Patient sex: M
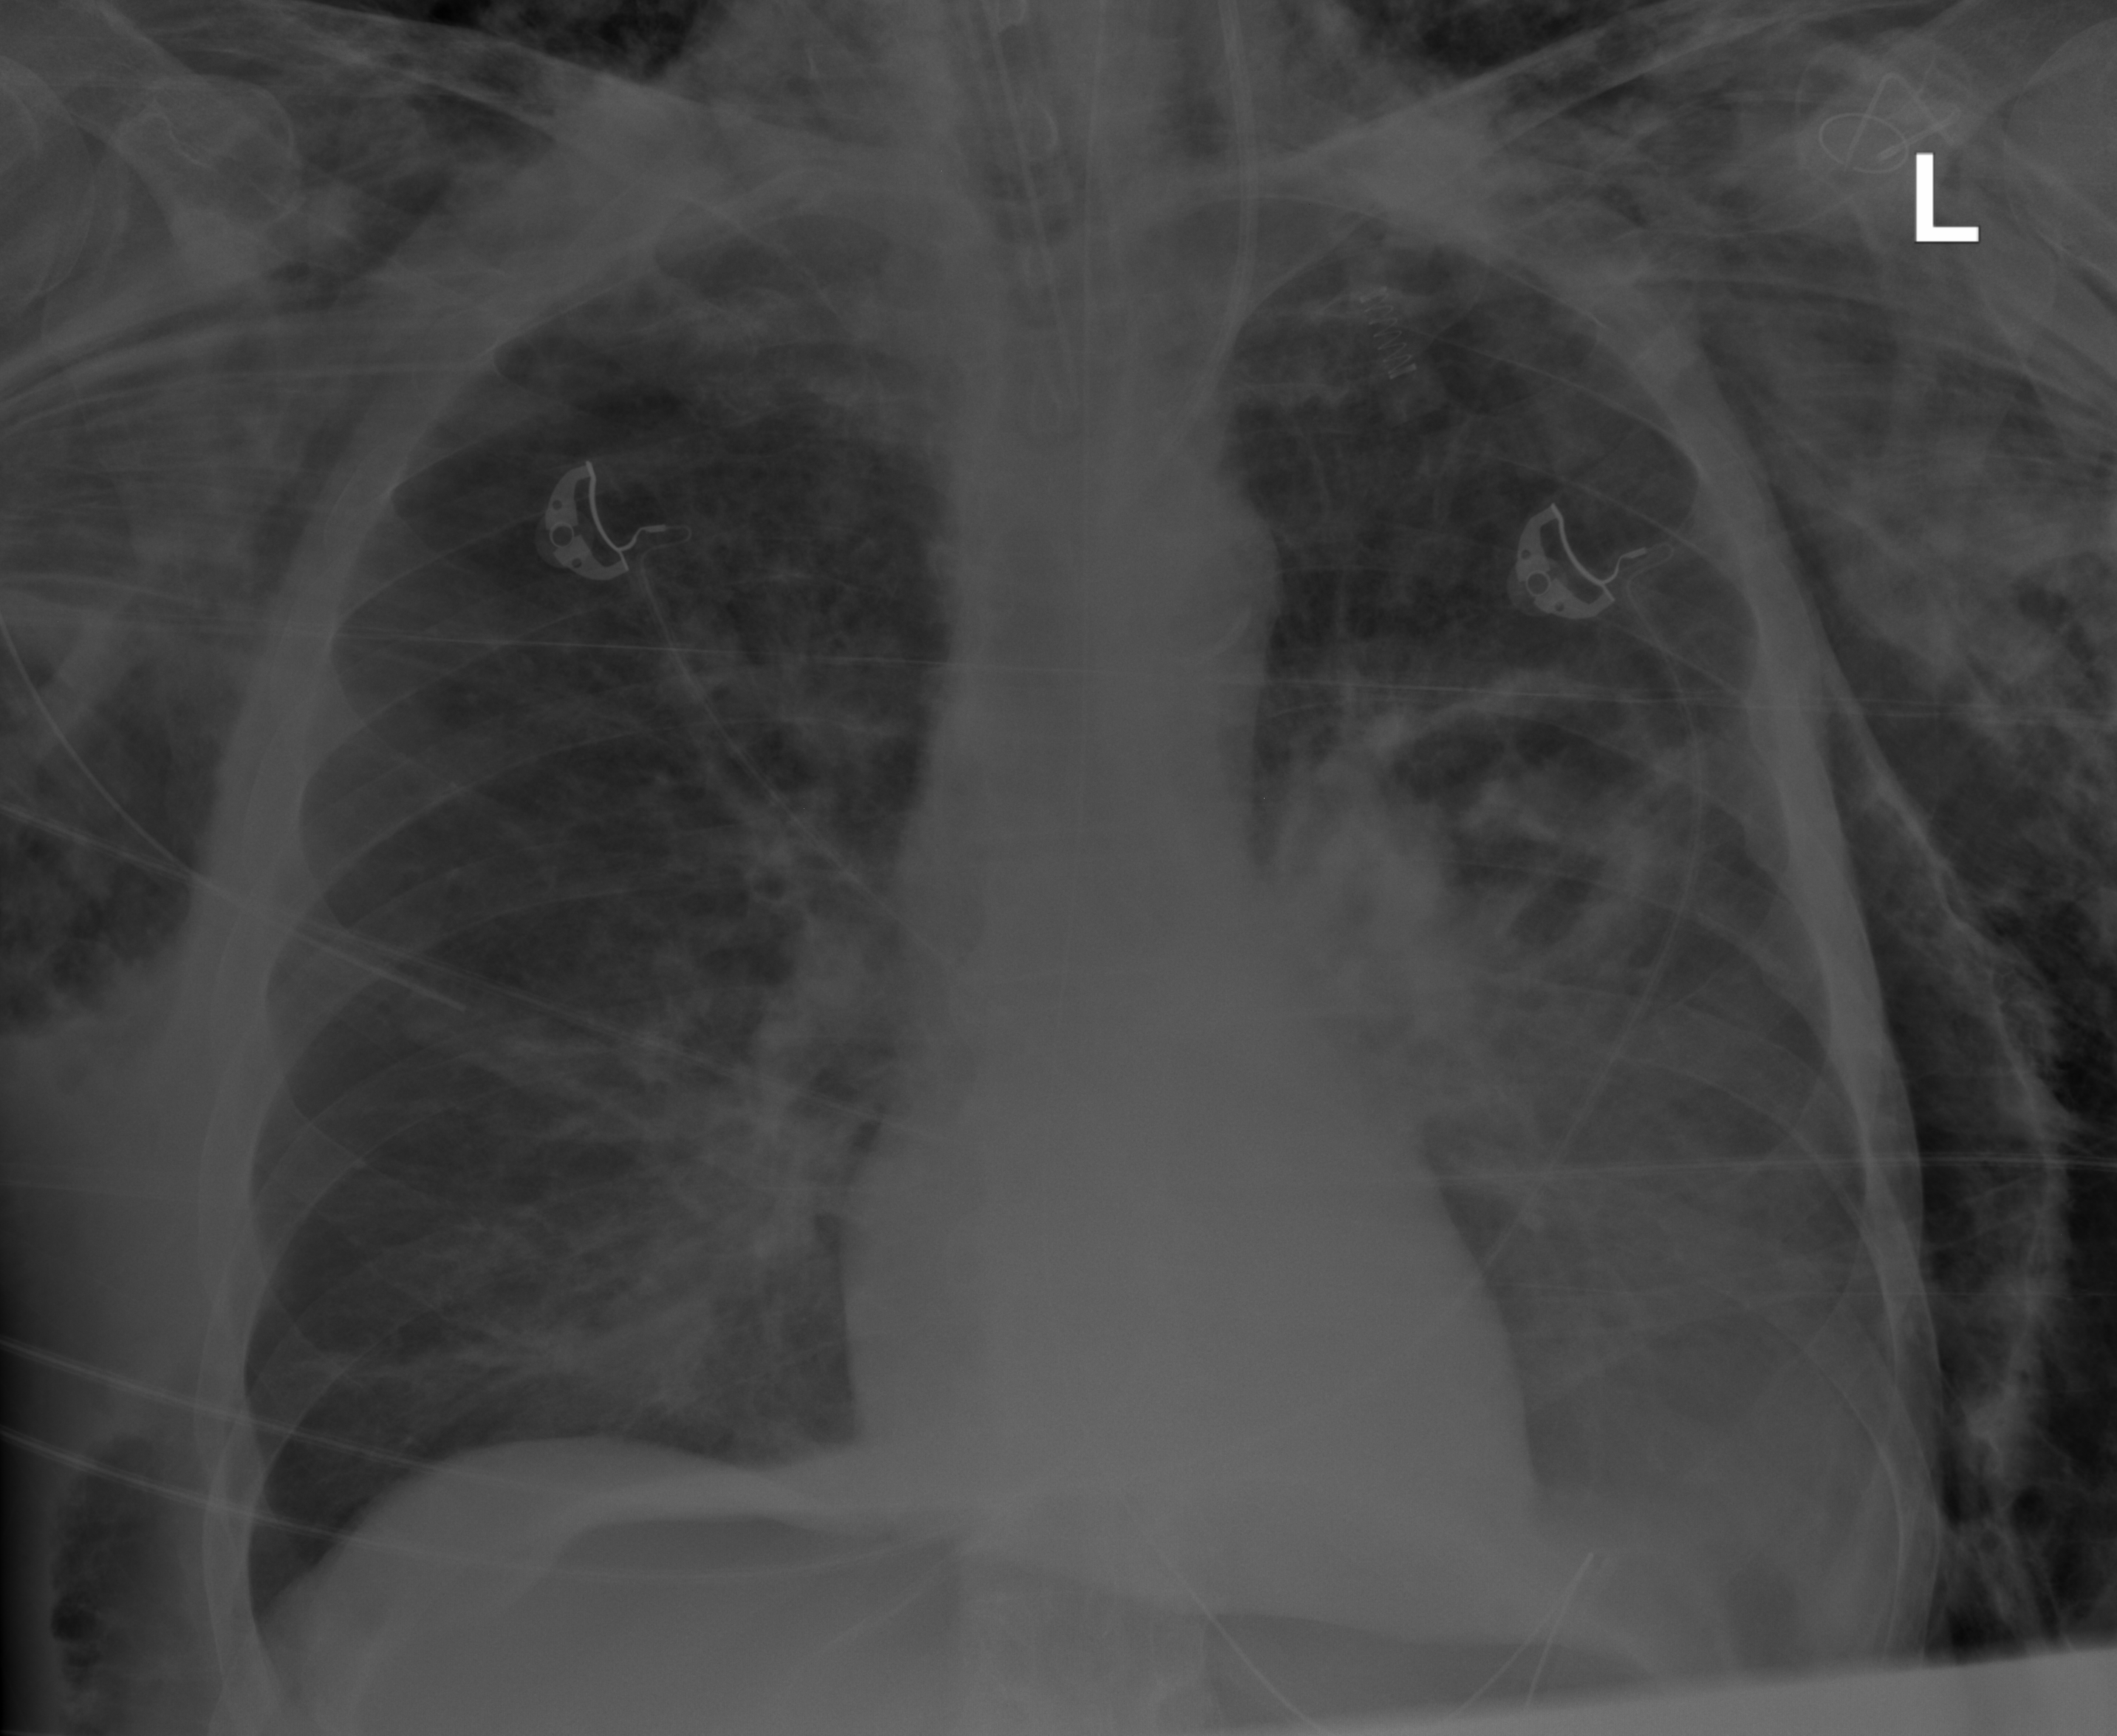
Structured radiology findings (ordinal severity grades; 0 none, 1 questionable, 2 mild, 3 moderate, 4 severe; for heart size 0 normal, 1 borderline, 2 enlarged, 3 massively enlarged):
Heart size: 0
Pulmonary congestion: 0
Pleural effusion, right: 0
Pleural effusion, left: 2
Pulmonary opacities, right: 0
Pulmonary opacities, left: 2
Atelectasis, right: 2
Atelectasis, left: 2